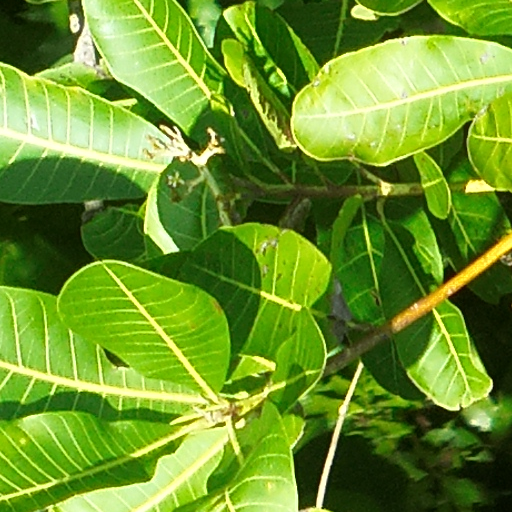
Species: Anacardium excelsum
GBIF accepted scientific name: Anacardium excelsum
Crown area (m\u00b2): 761.355